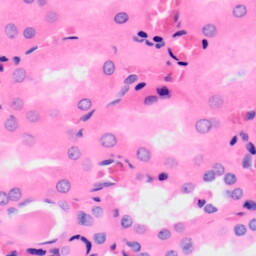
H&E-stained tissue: Kidney